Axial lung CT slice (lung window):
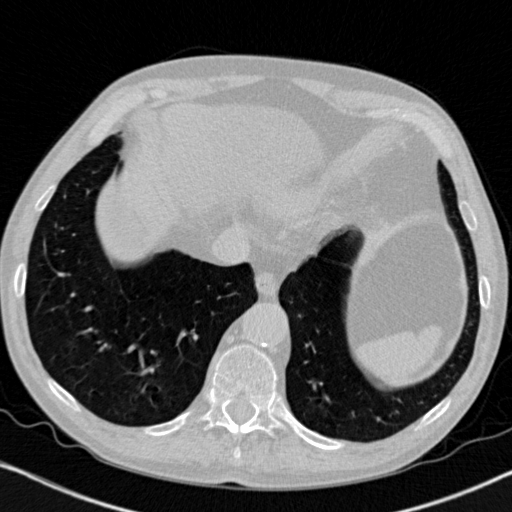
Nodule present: no